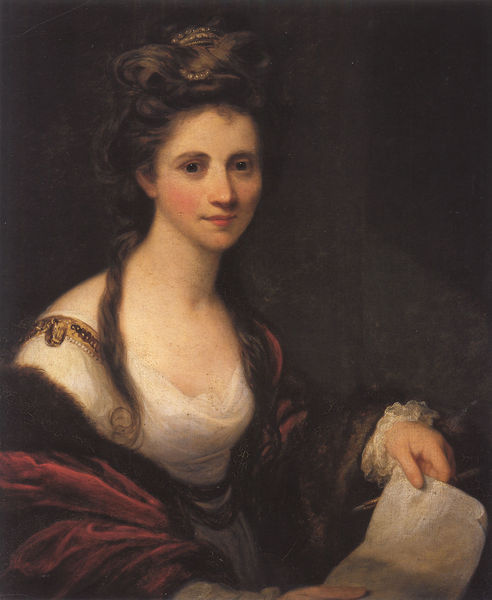
Titel: Bildnis Angelika Kauffmann (Nach Joshua Reynolds)
Künstler: Angelika Kauffmann
Institution: Privatsammlung
Schlagwörter: gemälde, hand, kopf, schatten, umhang, weiß, mädchen, ausschnitt, braun, frau, frisur, kleid, licht, mund, nase, schmuck, schwarz, dame, gürtel, rot, hemd, jung, augen, barock, gesicht, pelz, spitze, ärmel, hände, portrait, porträt, gold, haare, mantel, stoff, spitzen, blatt, dekoltee, hübsch, lippen, locke, locken, perlen, schultern, schön, lächeln, brüste, papier, rüschen, buch, strähne, brief, haarsträhne, freundlich, dekolte, ausschnit, lieb, friseur, kung, smt